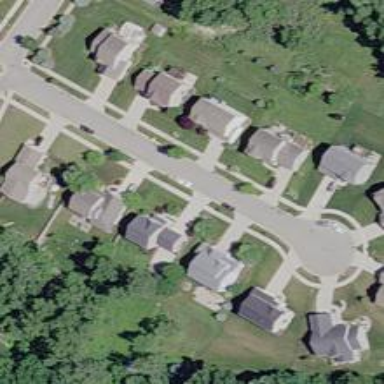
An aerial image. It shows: Driveway.